Field crop: maize
Growth stage: 1
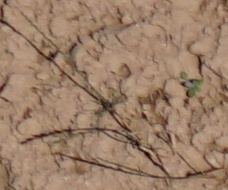
Species: lolium